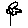
Label: flower